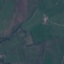
Label: Pasture